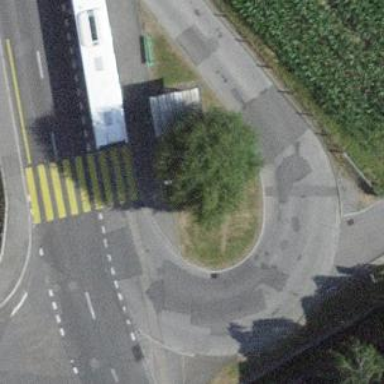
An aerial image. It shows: Kerb serving as barrier.